Question: I'm trying to use PySide with QML on Nokia N9, and for some reason, my test app looks unlike the native N9 apps. For example, here I get a double status bar (they both react to tapping).

Here's the code for this:
'''
import sys
from PySide.QtCore import *
from PySide.QtGui import *
from PySide.QtDeclarative import *
app = QApplication(sys.argv)
view = QDeclarativeView()
view.setResizeMode(QDeclarativeView.SizeViewToRootObject)
view.setSource('main.qml')
view.window().show()
app.exec_()
'''
And the QML files:
'''
import QtQuick 1.1
import com.nokia.meego 1.1
PageStackWindow {
Component.onCompleted: {
var pageComponent = Qt.createComponent("PageX.qml")
pageStack.push(pageComponent)
}
}
'''
'''
import QtQuick 1.1
import com.nokia.meego 1.1
Page {
id: pageOne
Text {
text: "Hello, this is page one"
}
}
'''
The file 'main.qml' creates a 'PageStackWindow', and I suspect it's the '...Window' part that makes the phone render the status bar again, like it tries to add a status bar to each window created (and here, maybe we have a window inside a window?). Also, there's a space between the window and the toolbar. Can someone point to the right way of doing this? I just want to use normal Pages inside a PageStack.
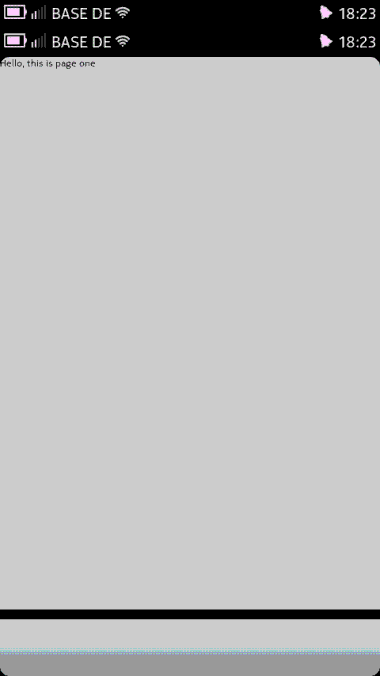
Answer: You can try "showStatusBar : false".
I tryed your example on Qt Simulator, and it works without statusbar. I had a Meego - QML - PySide application, QML app worked without statusbar on Qt Simulator. But When I tryed it on android with Necessitas, I got same problem. After I use "showStatusBar : false" problem solved. Thank you, It is first time I ran my QML-Meego application on android after I saw your question :)
'''
PageStackWindow {
showStatusBar : false
Component.onCompleted: {
var pageComponent = Qt.createComponent("PageX.qml")
pageStack.push(pageComponent)
}
}
'''